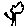
Label: tree